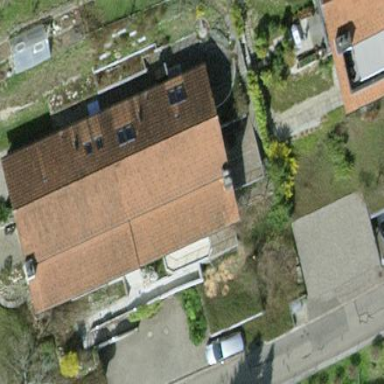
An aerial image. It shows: Semi-detached house.